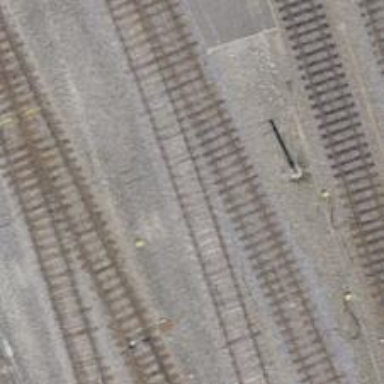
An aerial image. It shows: Single railway track with electrified contact line.